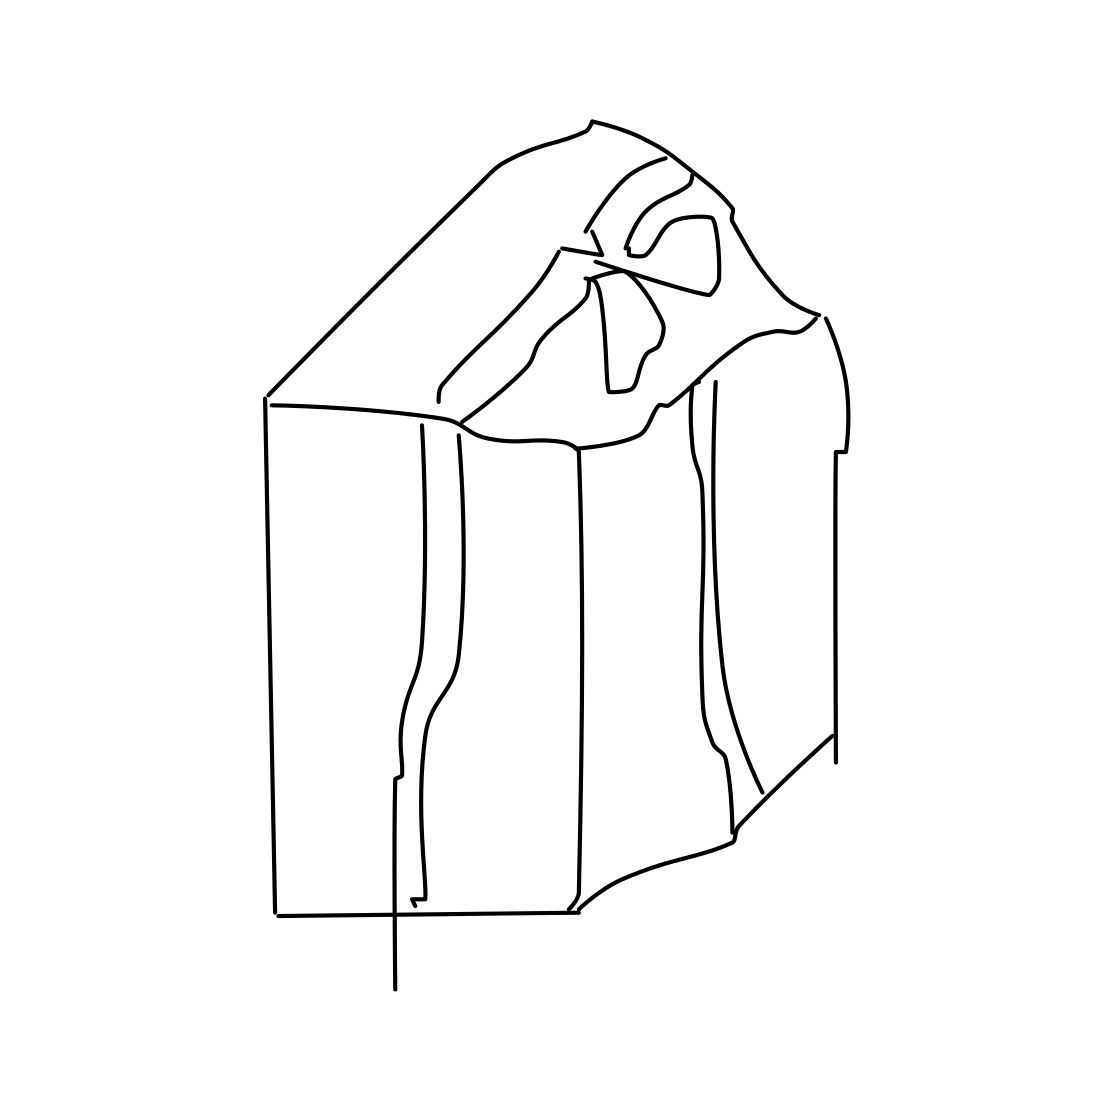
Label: present